Question: I'm not a css pro. I want to give margin between icon and text. I tried this way. But results not similar to what i expected.
'''
.user-details i{
margin: 0 10px 0 -2px;
}
'''

I want same space between icon and text.
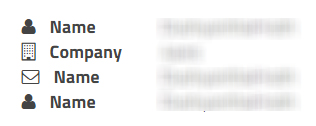
Answer: As I said in the comment, you can add :
'''
.user-details i{
margin: 0 10px 0 -2px;
display: inline-block; /* so min-width can be used */
min-width: [width-of-largest-icon]px;
}
'''
Also, <URL>.